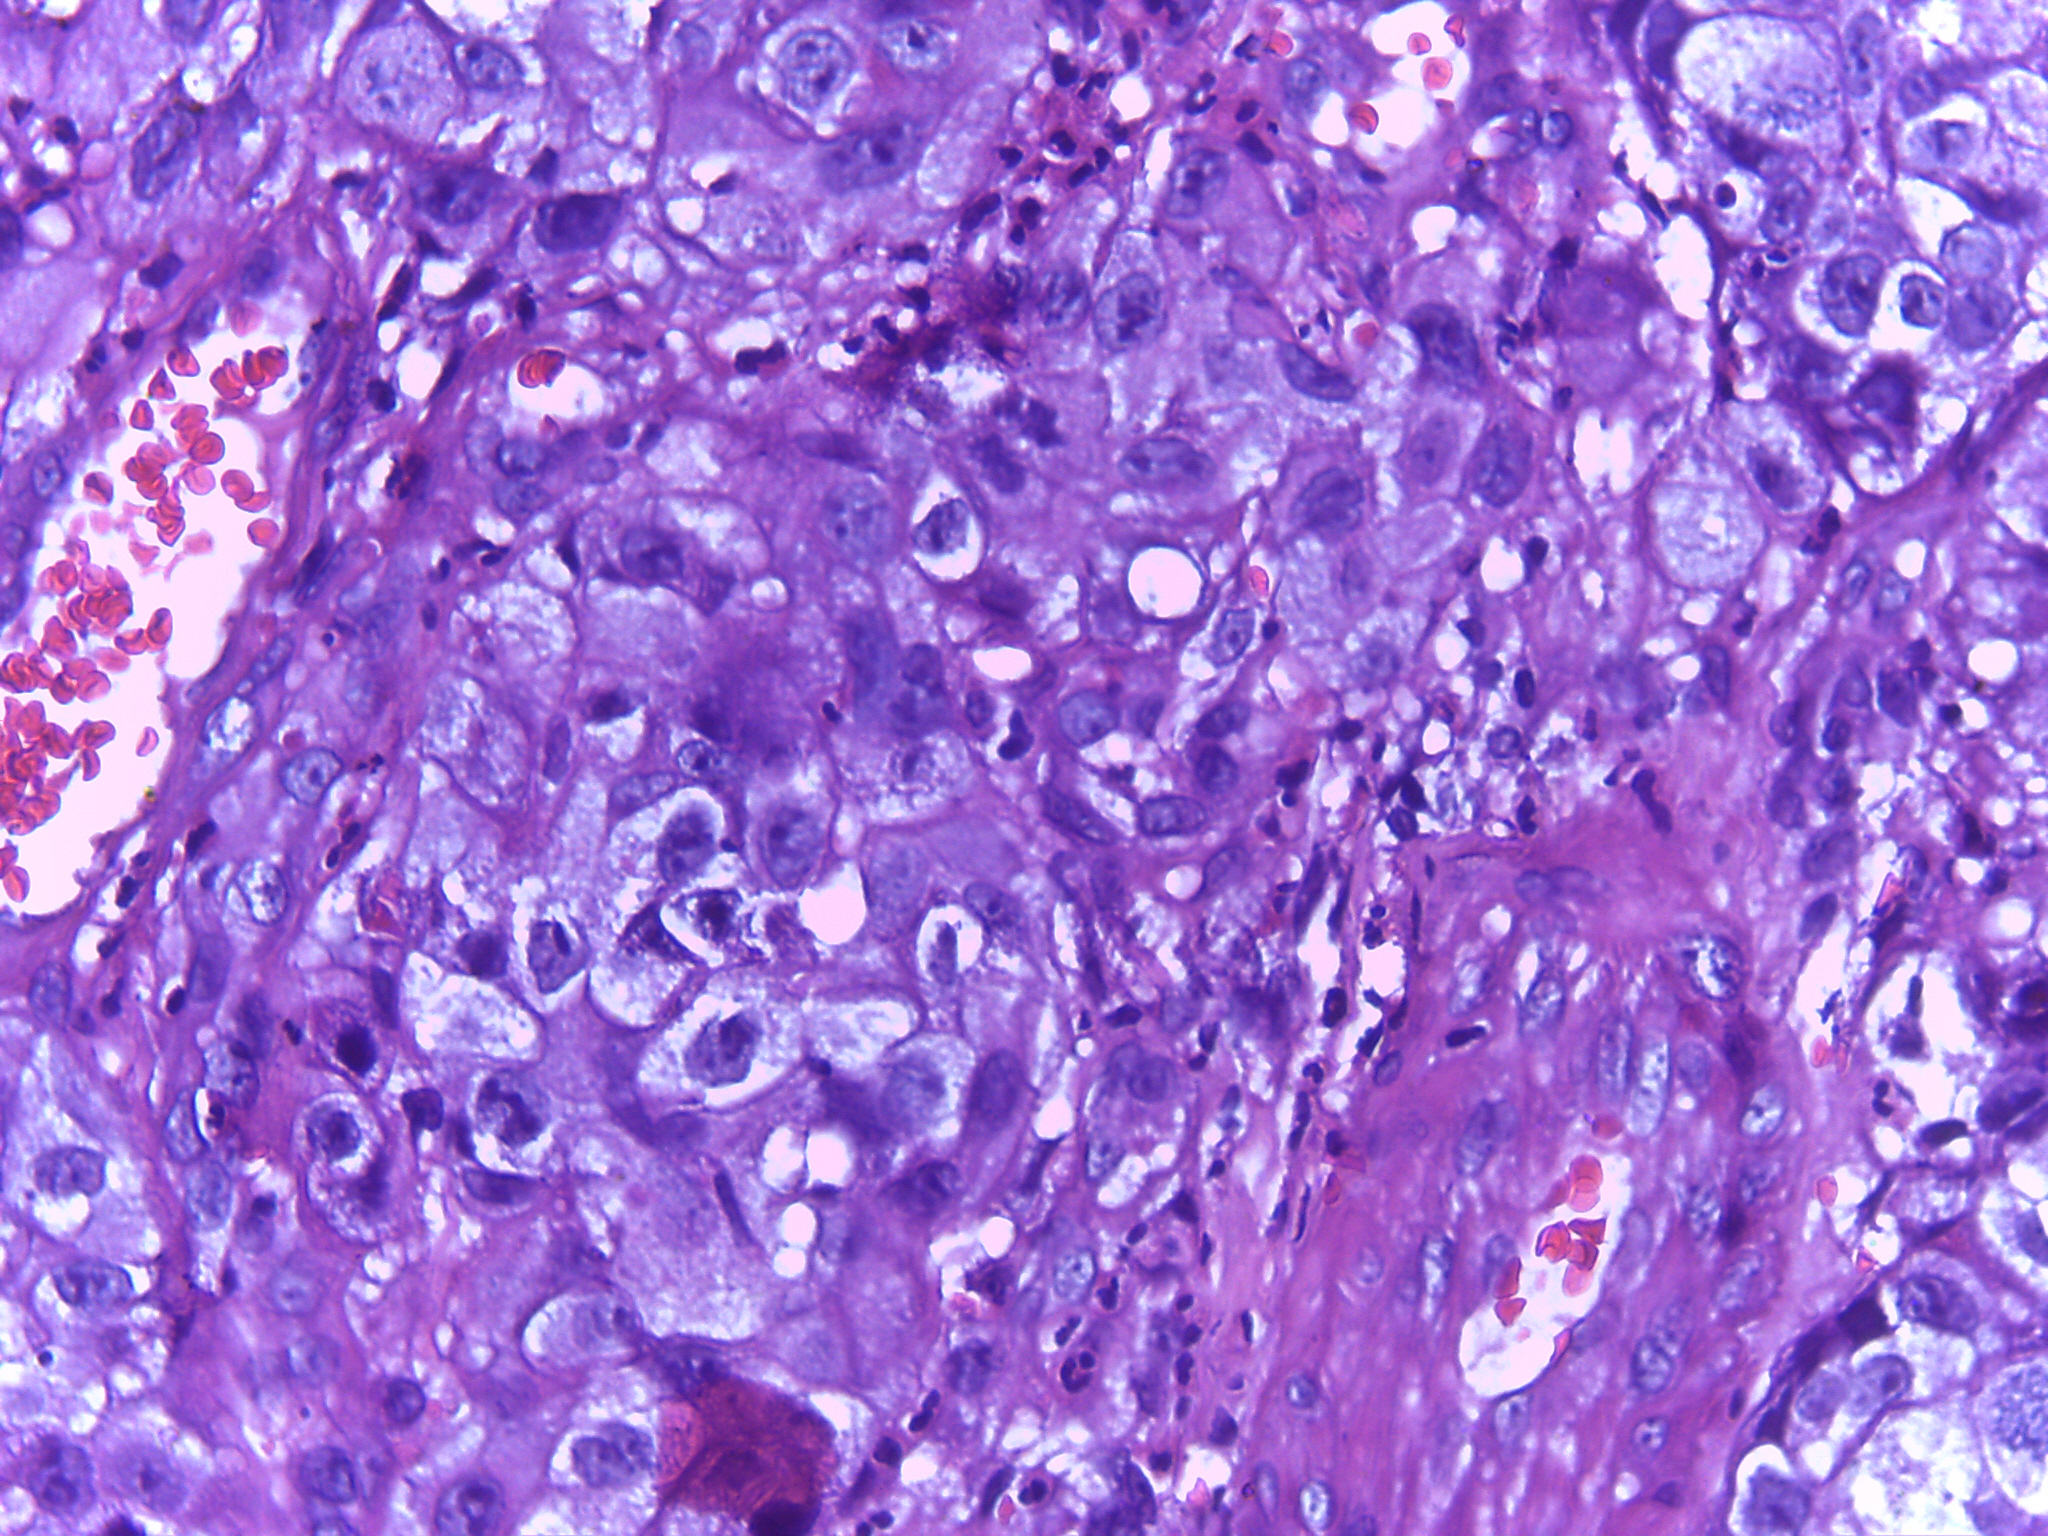
Diagnosis: OSCC